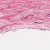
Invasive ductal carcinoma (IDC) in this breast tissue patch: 0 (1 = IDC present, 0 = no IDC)